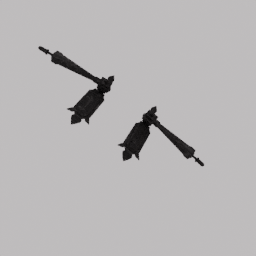
Label: mechanical